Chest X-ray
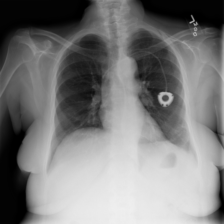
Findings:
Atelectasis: positive
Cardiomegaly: negative
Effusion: negative
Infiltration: negative
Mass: negative
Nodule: negative
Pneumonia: negative
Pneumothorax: negative
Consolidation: negative
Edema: negative
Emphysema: negative
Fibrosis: negative
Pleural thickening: negative
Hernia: negative